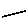
Label: line